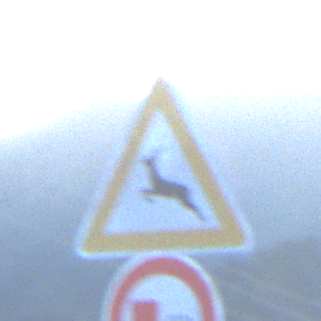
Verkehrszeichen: WildwechselRechts
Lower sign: UeberholverbotKraftfahrzeuge
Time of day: SunriseSunset
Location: Outdoor (RoadRail)
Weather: Clear
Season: NotSpecified
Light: Natural